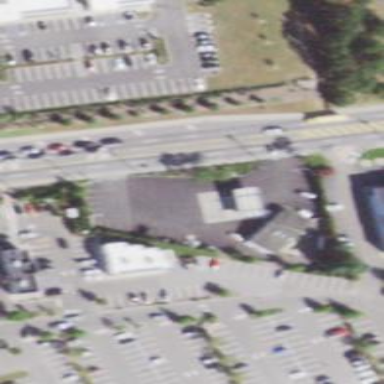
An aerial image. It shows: Fuel station.